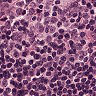
Metastatic tissue present: no